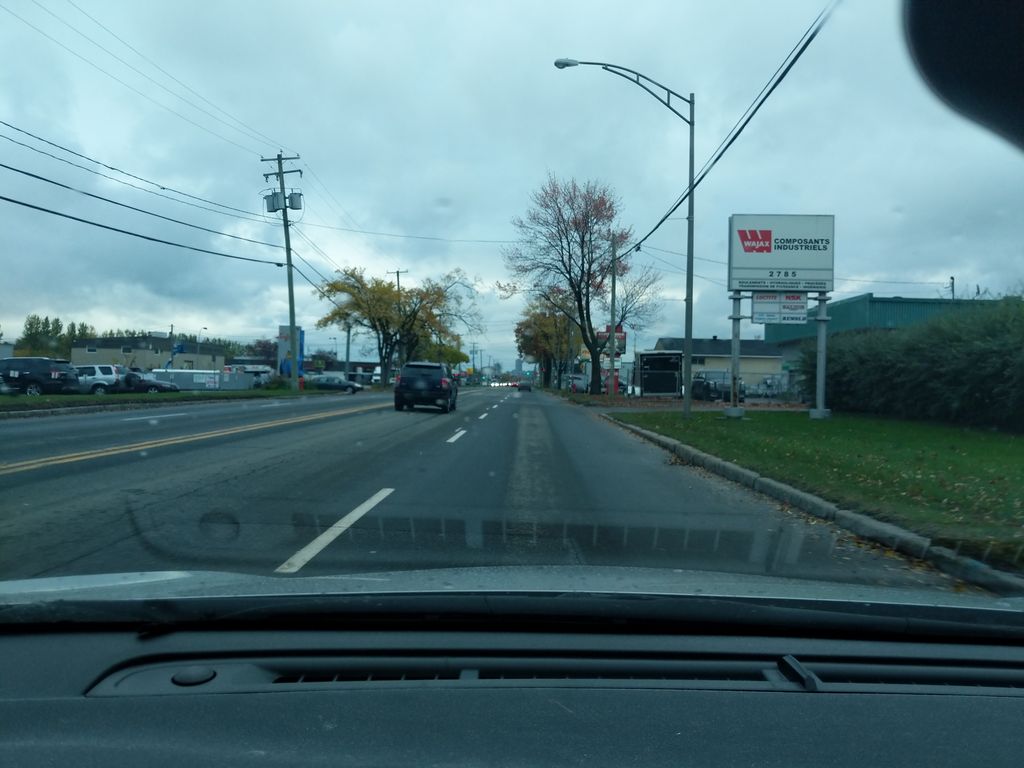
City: quebec_city